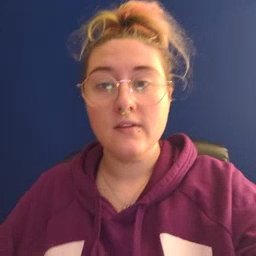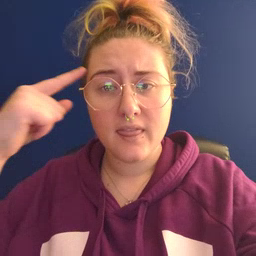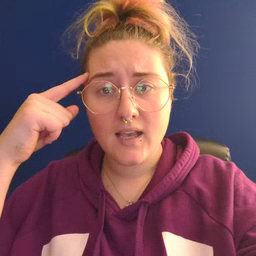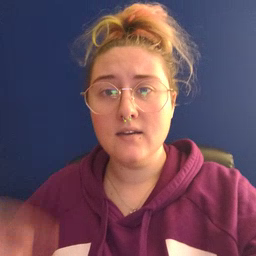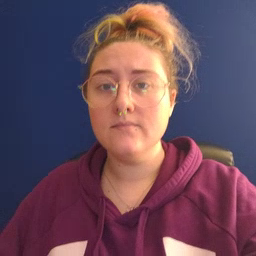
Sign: think